Question: edit: Resolved: See Mr. Lister's answer.
The last row seems to lose its horizontal spacing when the browser window is stretched wider than about 1000px.
Note specifically that on the final row of the screenshot below, the horizontal spacing between elements is smaller than on the rows above it.
Example: <URL>
How can I resolve this?

The source used in this example is shown below:
HTML:
'''
<div style="margin:0 auto; width: 100%; padding-top: 65px; background: #eee; min-height:100%;">
<div style="min-width:300px; height: 100%; padding-top:5px;"></div>
<ul style="text-align:justify; margin:0 auto; width:100%;">
<li class="roundcontainer"><img src="images/image1.png" alt="#" /> <div class="icononame">Aaton Boards</div></li>
<li class="roundcontainer"><img src="images/image2.png" alt="#" /><div class ="icononame">Ascento</div></li>
<li class="roundcontainer"><img src="images/image3" alt="#" /><div class="icononame">Blackmagic</div></li>
<li class="roundcontainer"><img src="images/image4" alt="#" /><div class="icononame">Festivo</div></li>
<li class="roundcontainer"><img src="images/image5" alt="#" /><div class="icononame">Midicon</div></li>
</ul>
<span class="stretch"></span>
</div>
'''
CSS:
'''
.stretch {
width: 100%;
display: inline-block;
height:0px;
}
.roundcontainer{
display: inline-block;
float:none;
margin-bottom:35px;
margin-top:35px;
height:190px;
width:190px;
border-style: solid;
border-width: 1px;
border-color: #ccc;
-moz-border-radius: 7px;
border-radius: 7px;}
.roundcontainer img {
height:175px;
width:175px;
list-style: none;
margin:10px 10px auto;
display:inline-block;
}
.icononame {text-align: center;
font-family: 'minion-pro', serif;
font-style: normal;
font-weight: 400;
font-size: 0.75em;
color: #323c46;
margin-top: 9px;
-webkit-touch-callout: none;
-webkit-user-select: none;
-khtml-user-select: none;
-moz-user-select: none;
-ms-user-select: none;
user-select: none;
}
'''
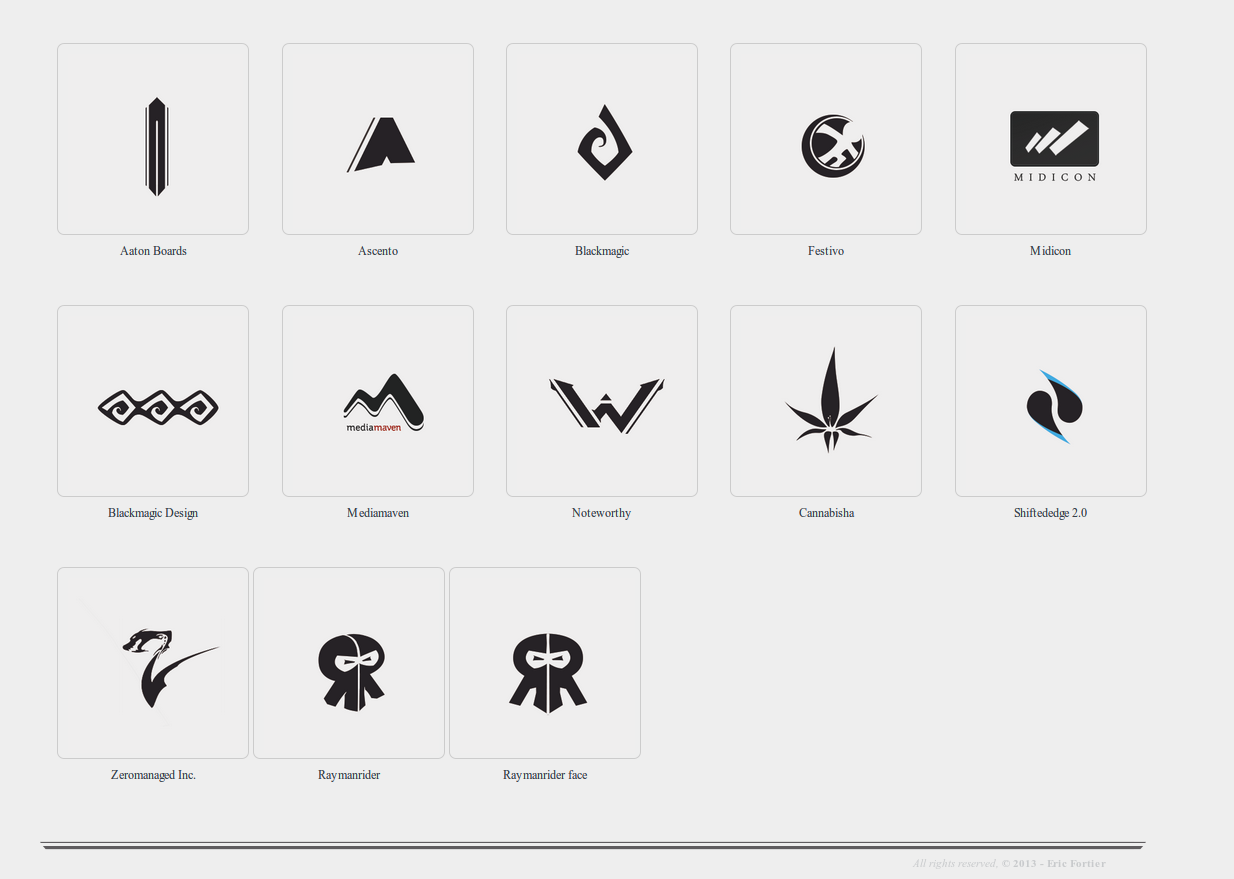
Answer: The '<ul>' has inline style 'text-align:justify', and the list items are all 'inline-block's.
Effectively this means that the list items behave just like words in justified paragraphs: they get distributed evenly across the width of the ul. All except the last line of words, that is.
Solution: remove the 'text-align:justify' from the '<ul>', or change it to 'text-align:center'. Then all the list items will be as close together as the last line. Add some left and right margins to the list items to space them wider apart.